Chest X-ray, AP view. Patient: 58 years old, sex F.
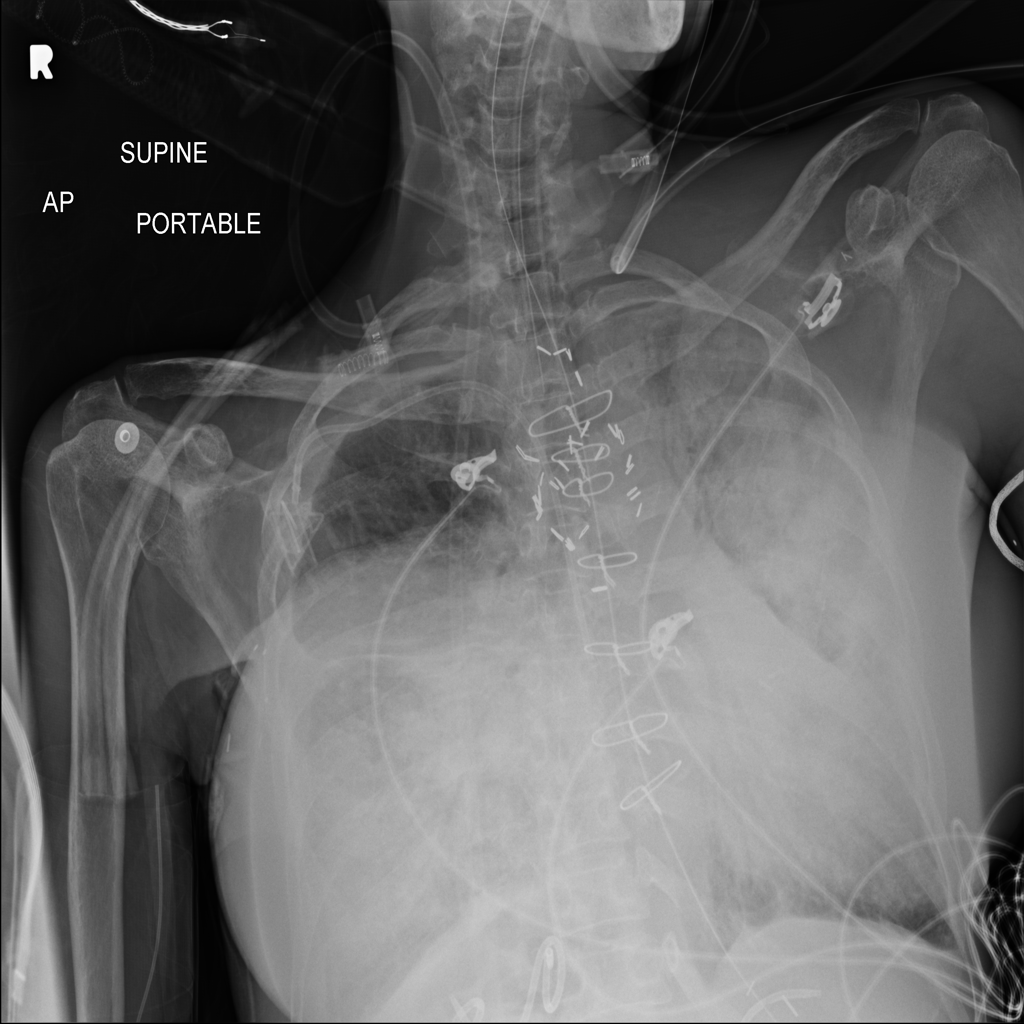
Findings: Consolidation, Edema, Infiltration